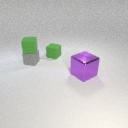
small green rubber cube to the left of large purple metal cube